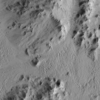
Label: not_dusty